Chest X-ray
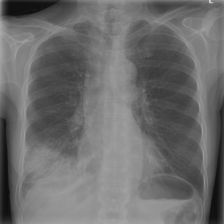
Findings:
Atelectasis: negative
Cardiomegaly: negative
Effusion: negative
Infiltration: negative
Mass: negative
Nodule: negative
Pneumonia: negative
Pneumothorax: negative
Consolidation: negative
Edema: negative
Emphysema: negative
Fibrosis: negative
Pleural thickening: negative
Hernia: negative